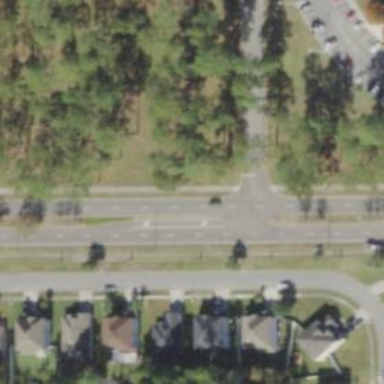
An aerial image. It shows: Unmarked crossing on the road.